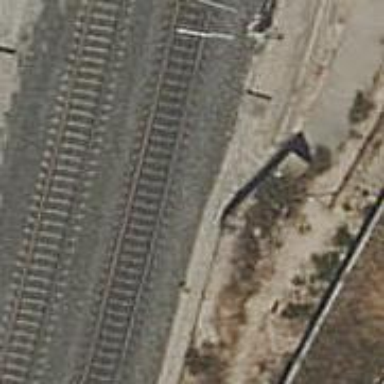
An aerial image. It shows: Railway track with contact line for electrification.